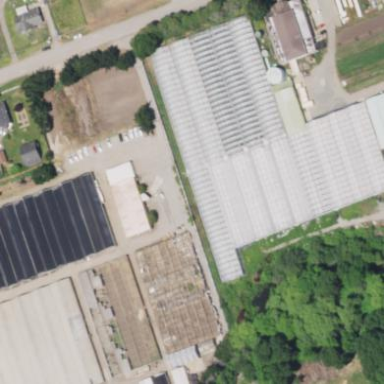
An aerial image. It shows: Greenhouse used for horticulture.